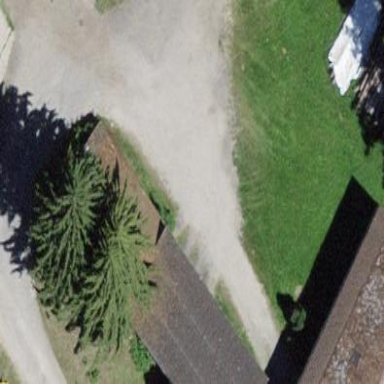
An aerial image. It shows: Sty building.